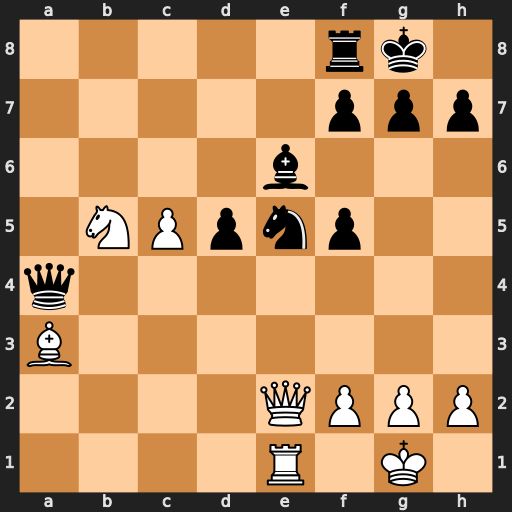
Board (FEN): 5rk1/5ppp/4b3/1NPpnp2/q7/B7/4QPPP/4R1K1
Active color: w
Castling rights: -
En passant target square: -
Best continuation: Qxe5 Qxb5 Bb2 Qxb2 Qxb2